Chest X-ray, AP view. Patient: 36 years old, sex F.
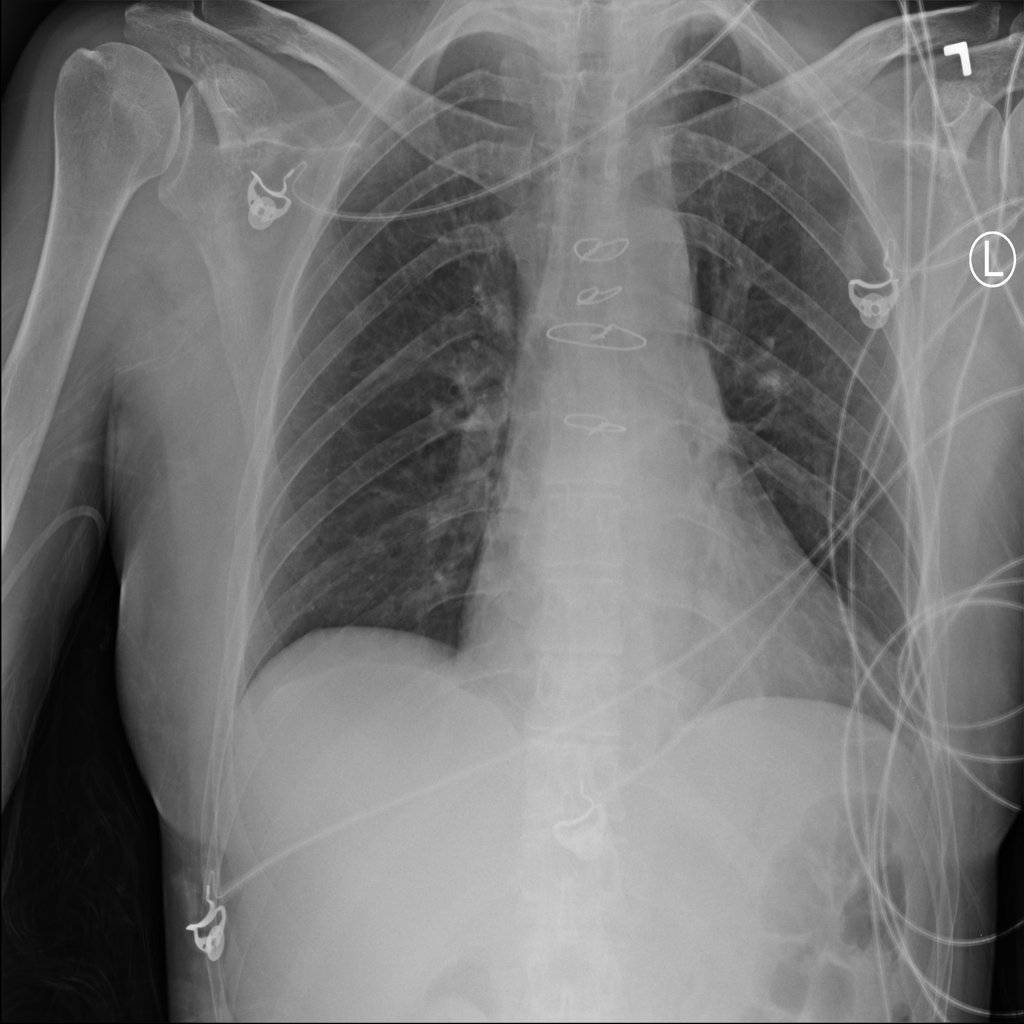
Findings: Infiltration